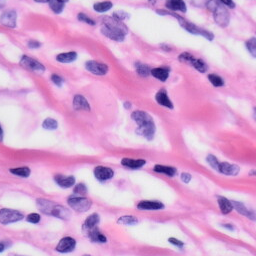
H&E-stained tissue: Skin